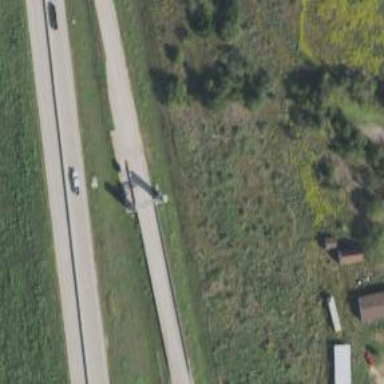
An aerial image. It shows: Toll gantry on the road.